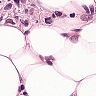
Metastatic tissue present: yes